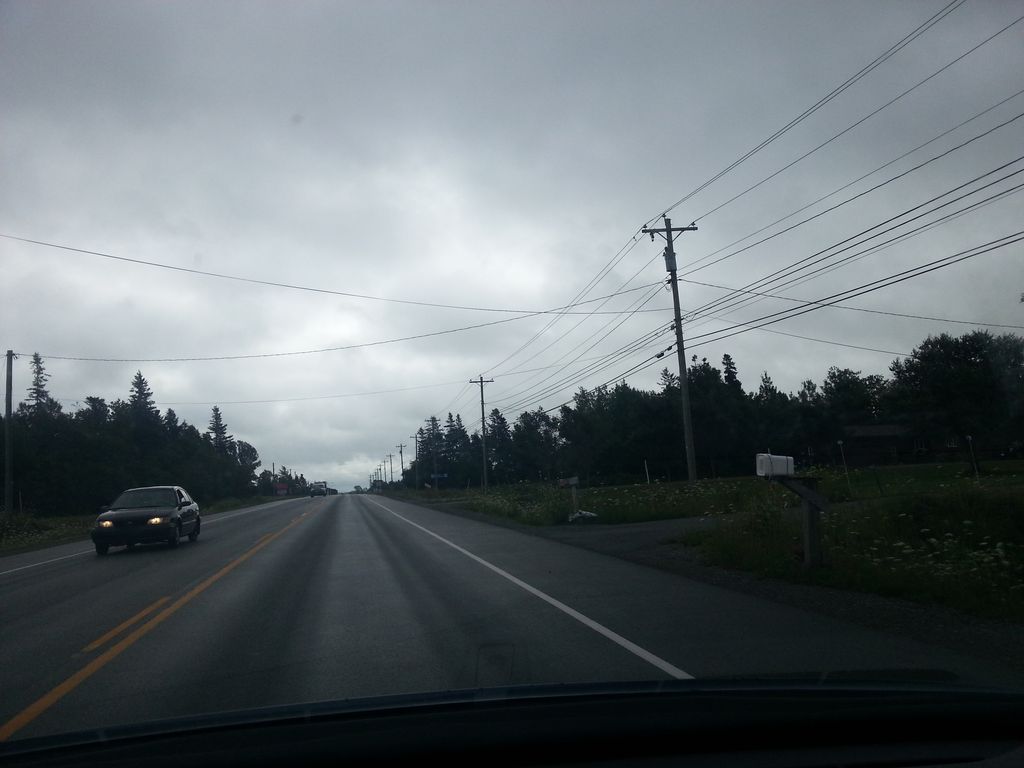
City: charlottetown